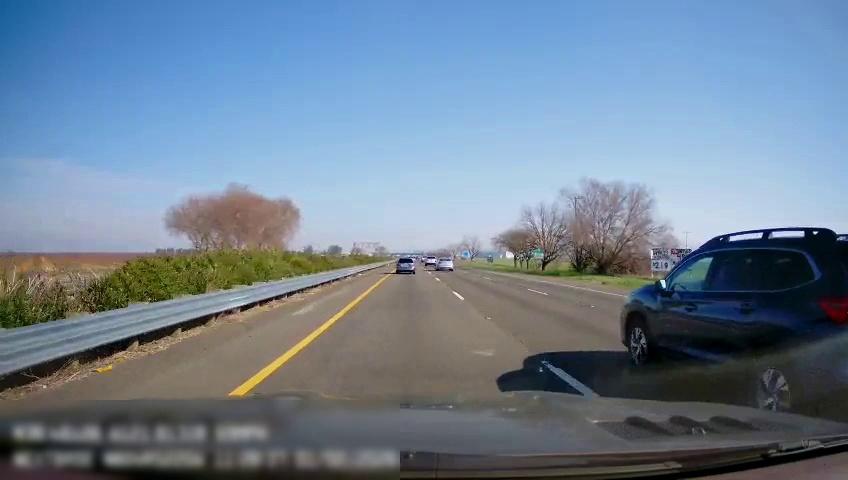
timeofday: Day
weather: Sunny
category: Drivable Space
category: Vehicles | SUV
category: Vehicles | SUV
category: Vehicles | SUV
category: Vehicles | SUV
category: Lanes | Current Lane
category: Lanes | Current Lane
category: Lanes | Alternate Lane
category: Lanes | Alternate Lane